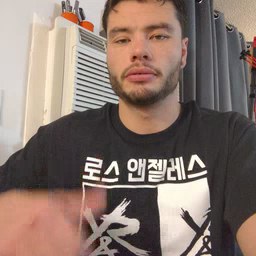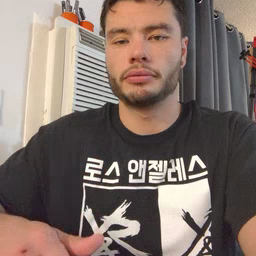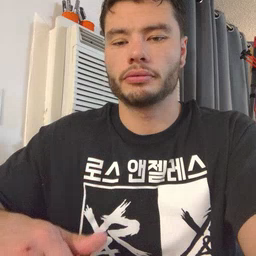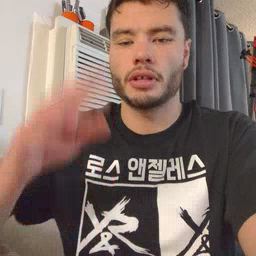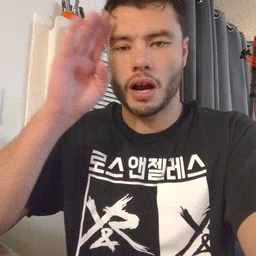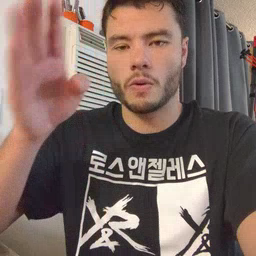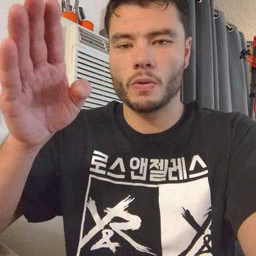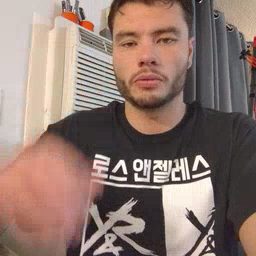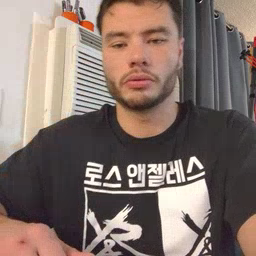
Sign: hello